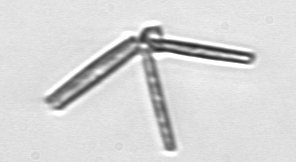
Label: Thalassionema